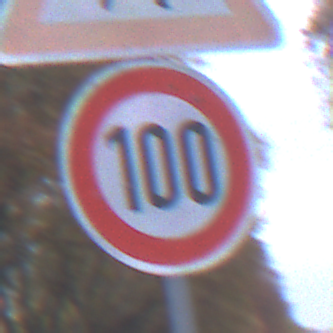
Verkehrszeichen: Geschwindigkeit100
Zusatzzeichen oben: FussgaengerLinks
Umgebung: Outdoor, Urban
Tageszeit: SunriseSunset
Wetter: PartlyCloudy
Licht: Natural
Jahreszeit: NotSpecified
Kontrast: LowContrast